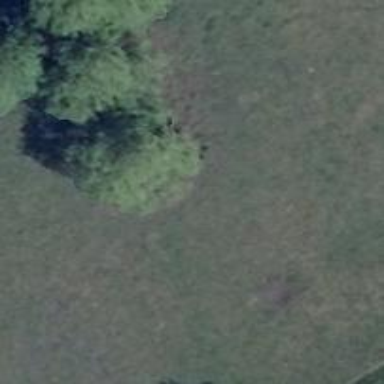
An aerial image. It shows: Deciduous broadleaved tree.